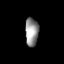
Tissue: lung
Cell type: Others
Senescence score: 0.2254
Nuclear area (px): 376
Mean DAPI intensity: 143.899